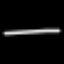
Label: line